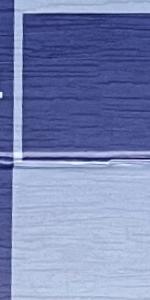
Label: Empty